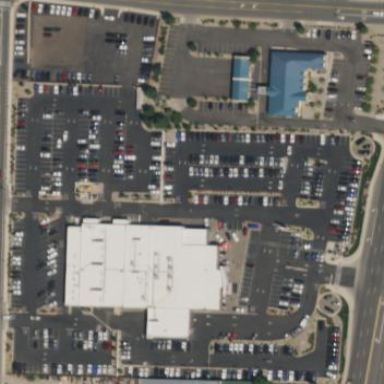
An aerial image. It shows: Retail area.